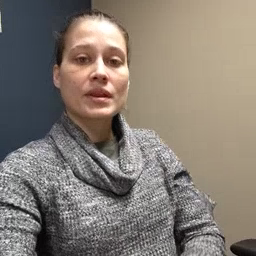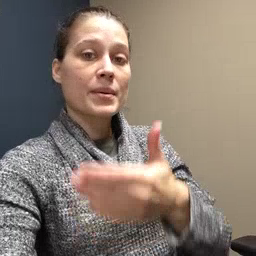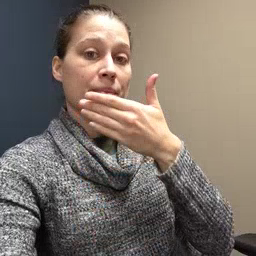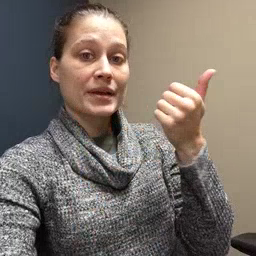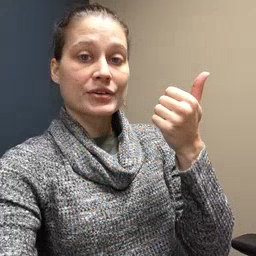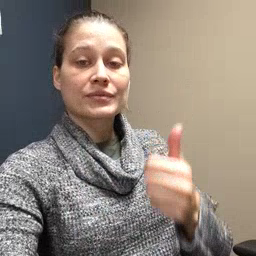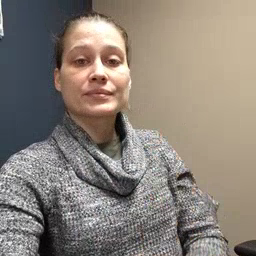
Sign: better